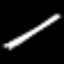
Label: line